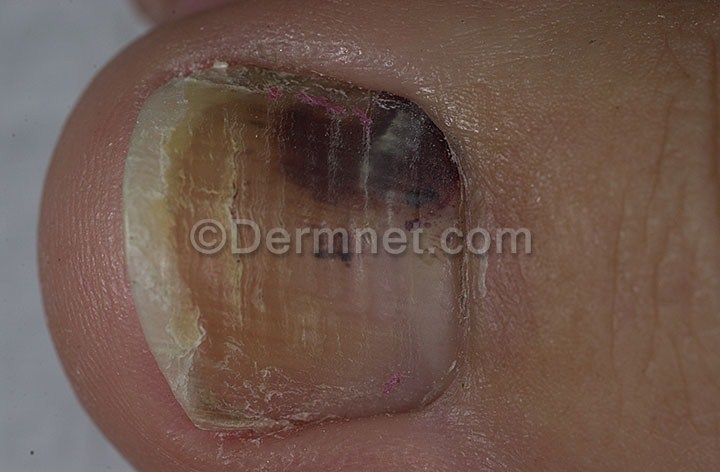
Disease: Nail Fungus and other Nail Disease